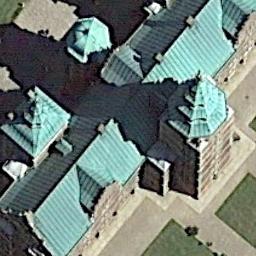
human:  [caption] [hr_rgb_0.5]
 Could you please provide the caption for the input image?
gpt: There are many round lawns near the palace .

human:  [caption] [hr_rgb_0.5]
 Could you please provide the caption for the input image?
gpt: The green palace has three towers .

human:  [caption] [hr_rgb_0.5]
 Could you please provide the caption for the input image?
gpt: Several buildings of different shapes are in the palace .

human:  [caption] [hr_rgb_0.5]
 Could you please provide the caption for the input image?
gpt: The palace is on the open place .

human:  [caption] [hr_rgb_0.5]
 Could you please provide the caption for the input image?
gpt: There are some green lawns beside the palace with cyan roofs .